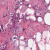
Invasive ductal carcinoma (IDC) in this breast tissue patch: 1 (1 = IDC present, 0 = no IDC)